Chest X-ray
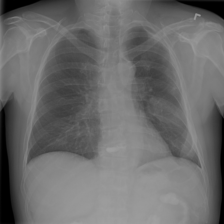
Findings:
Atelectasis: negative
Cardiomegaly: negative
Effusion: negative
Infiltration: negative
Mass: positive
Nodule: negative
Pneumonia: negative
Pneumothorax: negative
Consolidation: negative
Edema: negative
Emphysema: negative
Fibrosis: negative
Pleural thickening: negative
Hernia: negative